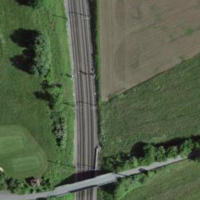
EUNIS habitat code: 52
Species observed at this site:
Corylus avellana